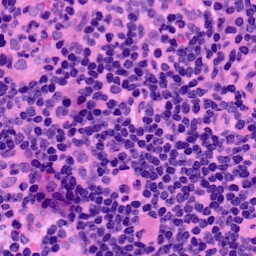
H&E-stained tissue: LymphNode